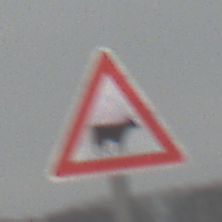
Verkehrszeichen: ViehtriebLinks
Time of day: MorningAfternoon
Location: Outdoor (Nature)
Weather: Overcast
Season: Winter
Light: Natural